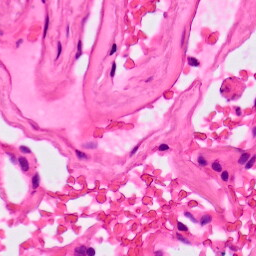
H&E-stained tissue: Lung